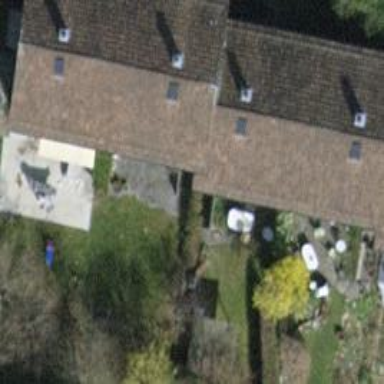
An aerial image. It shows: Semidetached house with gabled roof.